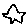
Label: star